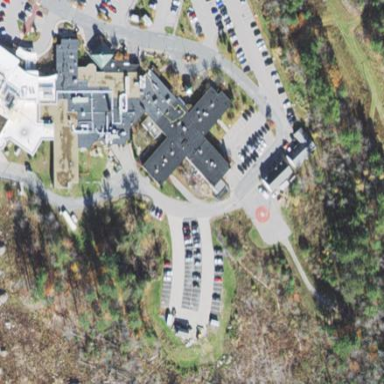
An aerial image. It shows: Hospital building providing healthcare services.